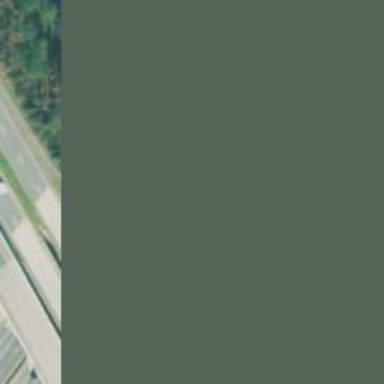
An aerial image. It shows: Trunk link highway with asphalt surface.